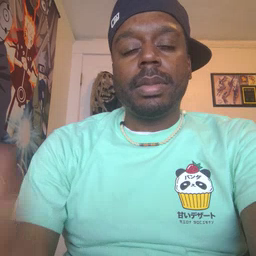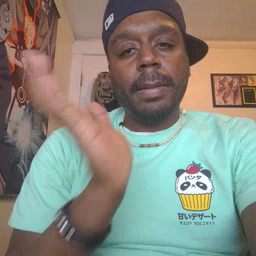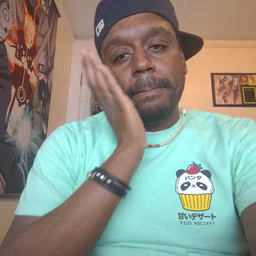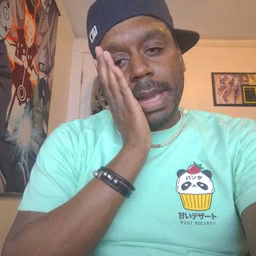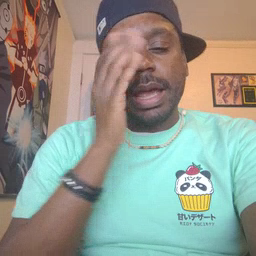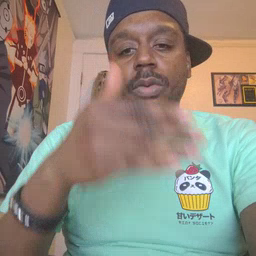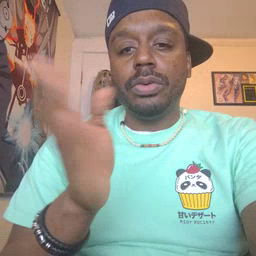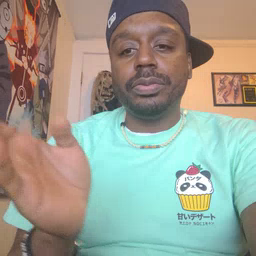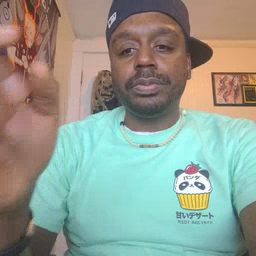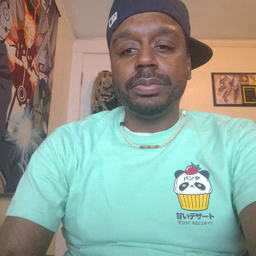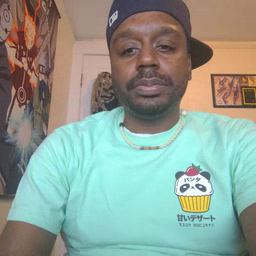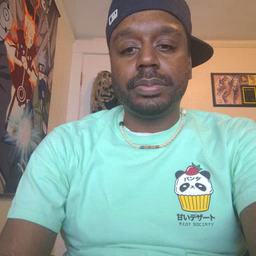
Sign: bedroom